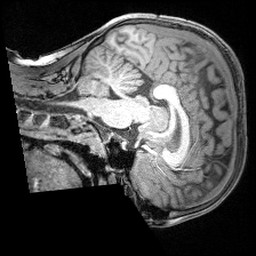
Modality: T1w
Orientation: sagittal
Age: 9
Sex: male
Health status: ill
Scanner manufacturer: siemens
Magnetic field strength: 3 T
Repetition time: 1.6 s
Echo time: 0.00179 s